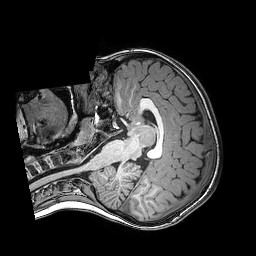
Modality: T1w
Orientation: axial
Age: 6
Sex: male
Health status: healthy